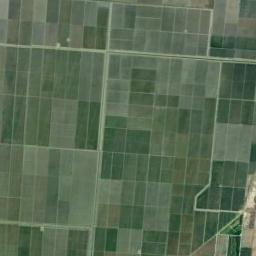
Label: rectangular_farmland